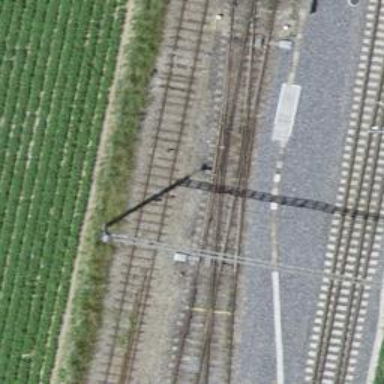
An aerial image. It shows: Railway yard with single rail track. The electrified track has contact line for power supply.